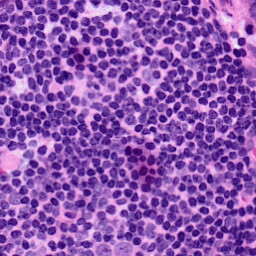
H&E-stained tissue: LymphNode